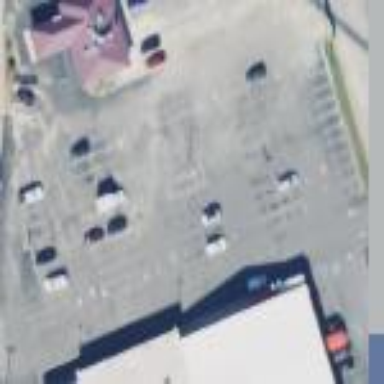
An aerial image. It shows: Parking area with surface.